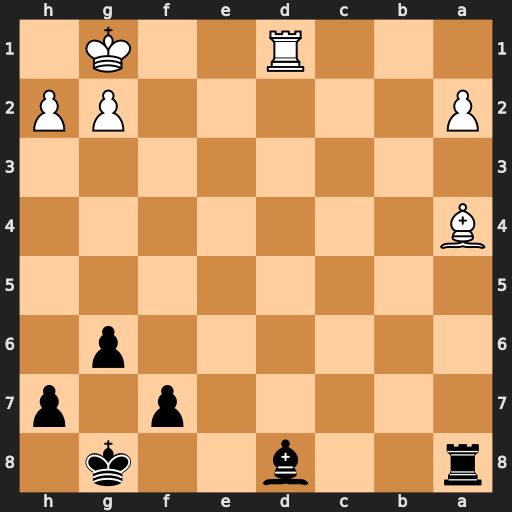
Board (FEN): r2b2k1/5p1p/6p1/8/B7/8/P5PP/3R2K1
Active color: b
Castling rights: -
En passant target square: -
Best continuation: Bb6+ Kh1 Rxa4